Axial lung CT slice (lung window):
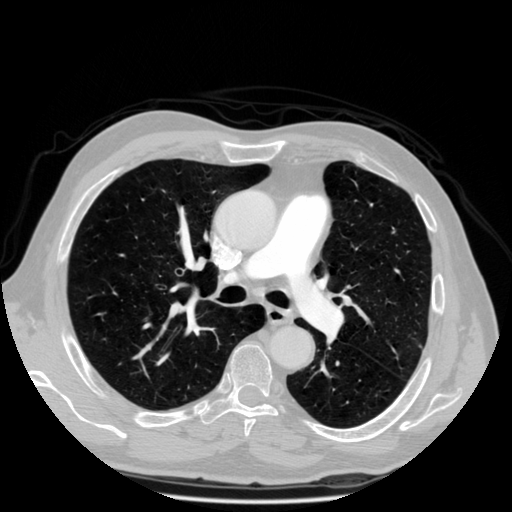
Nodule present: no